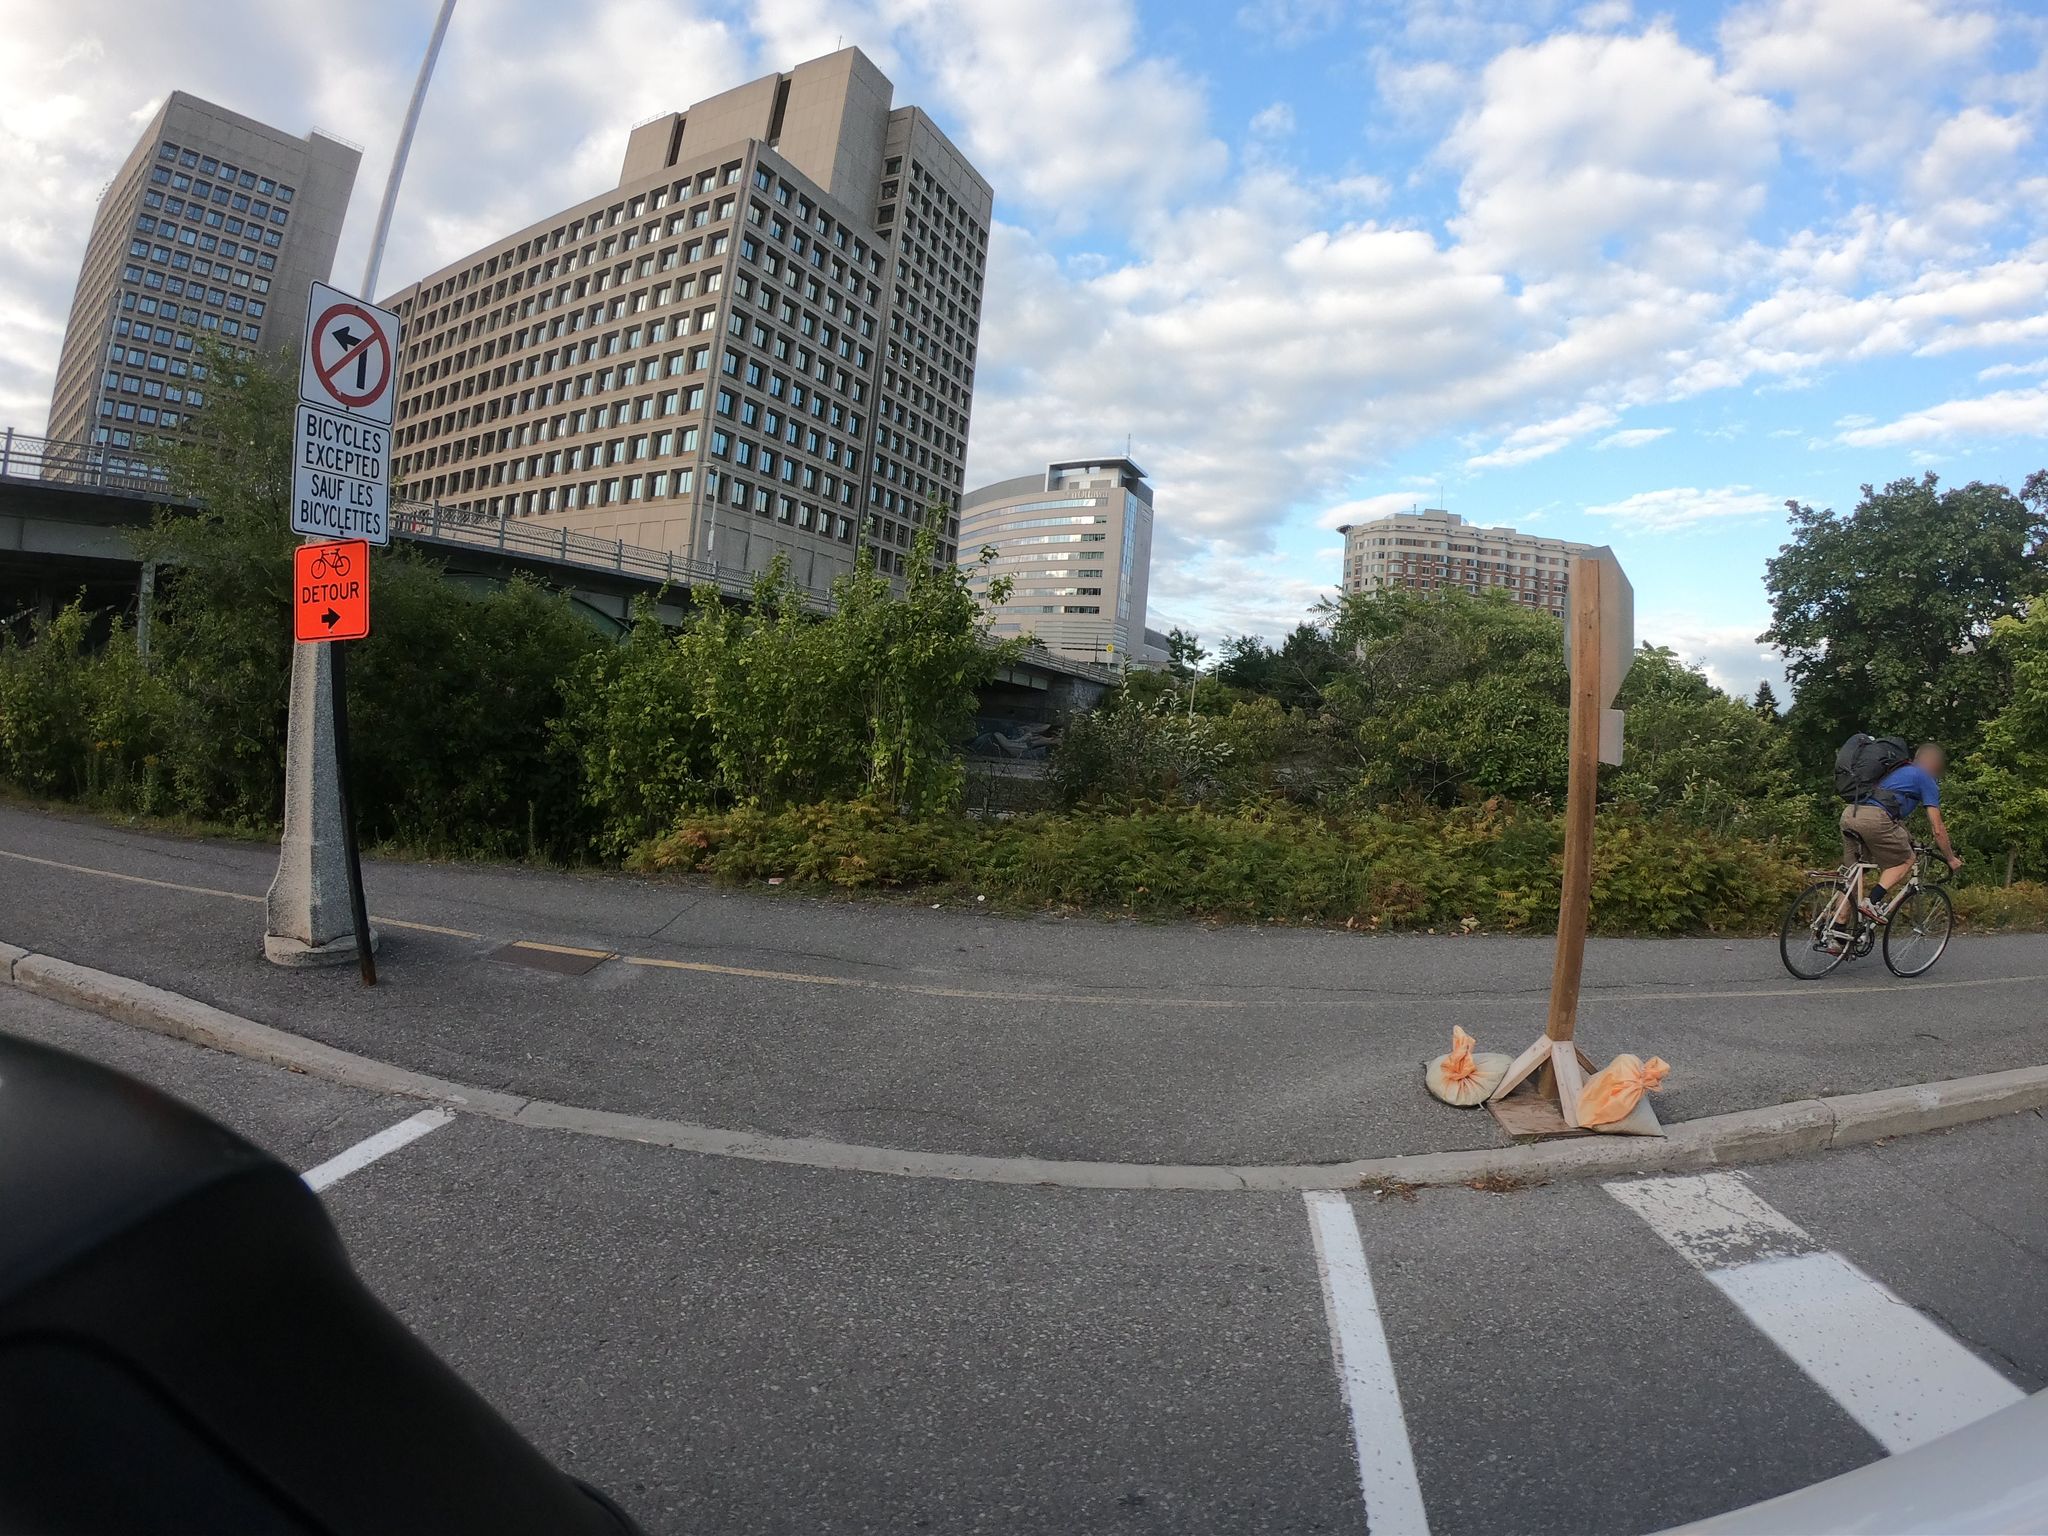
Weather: cloudy
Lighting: day
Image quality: good
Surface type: cycling surface
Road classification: cycleway
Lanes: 2
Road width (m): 3
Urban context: urban centre
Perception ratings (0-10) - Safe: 4.92, Lively: 7.41, Beautiful: 2.16, Boring: 4.88, Depressing: 5.91, Wealthy: 3.71